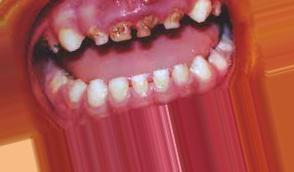
Condition: Caries